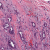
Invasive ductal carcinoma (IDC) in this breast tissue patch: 0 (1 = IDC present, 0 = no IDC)